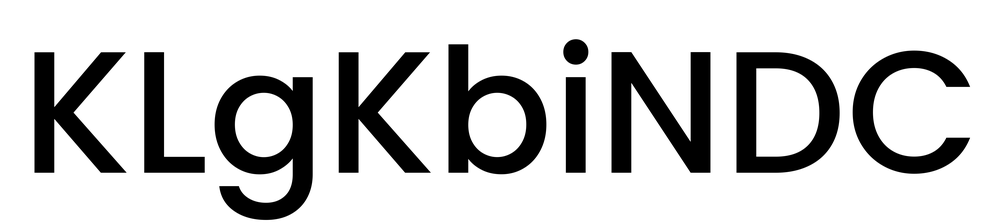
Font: Poppins-Medium